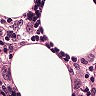
Metastatic tissue present: yes